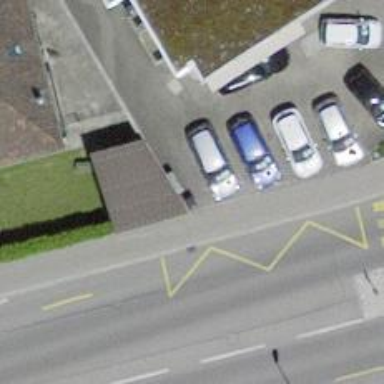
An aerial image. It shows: Bus stop with platform for public transport.